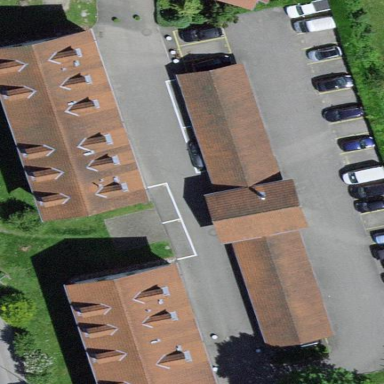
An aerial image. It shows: Group of garages.